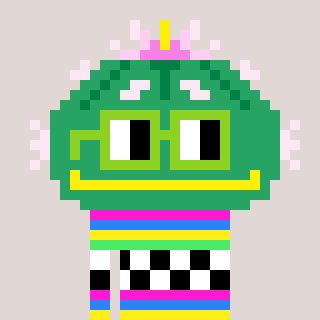
a pixel art character with square light green glasses, a peyote-shaped head and a teal-colored body on a warm background